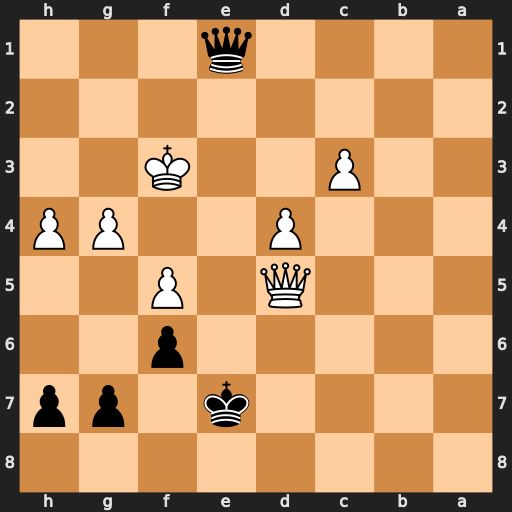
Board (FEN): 8/4k1pp/5p2/3Q1P2/3P2PP/2P2K2/8/4q3
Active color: b
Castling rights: -
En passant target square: -
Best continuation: Qh1+ Ke2 Qxd5